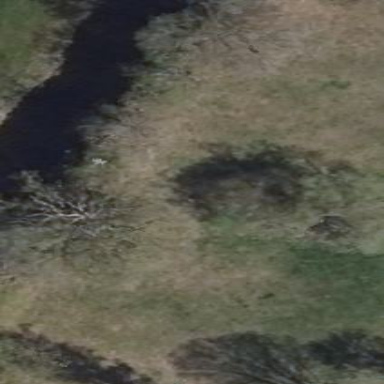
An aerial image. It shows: Oxbow water feature in natural setting.